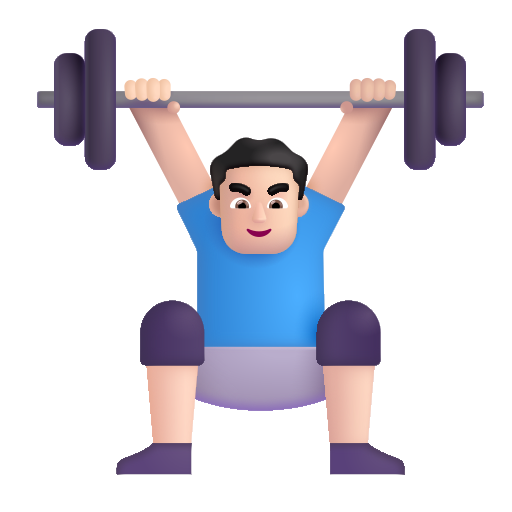
man lifting weights color light